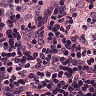
Metastatic tissue present: no